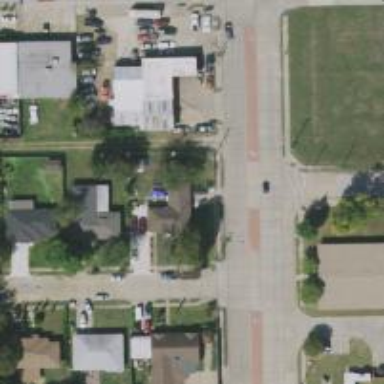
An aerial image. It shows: Alley classified as service road.